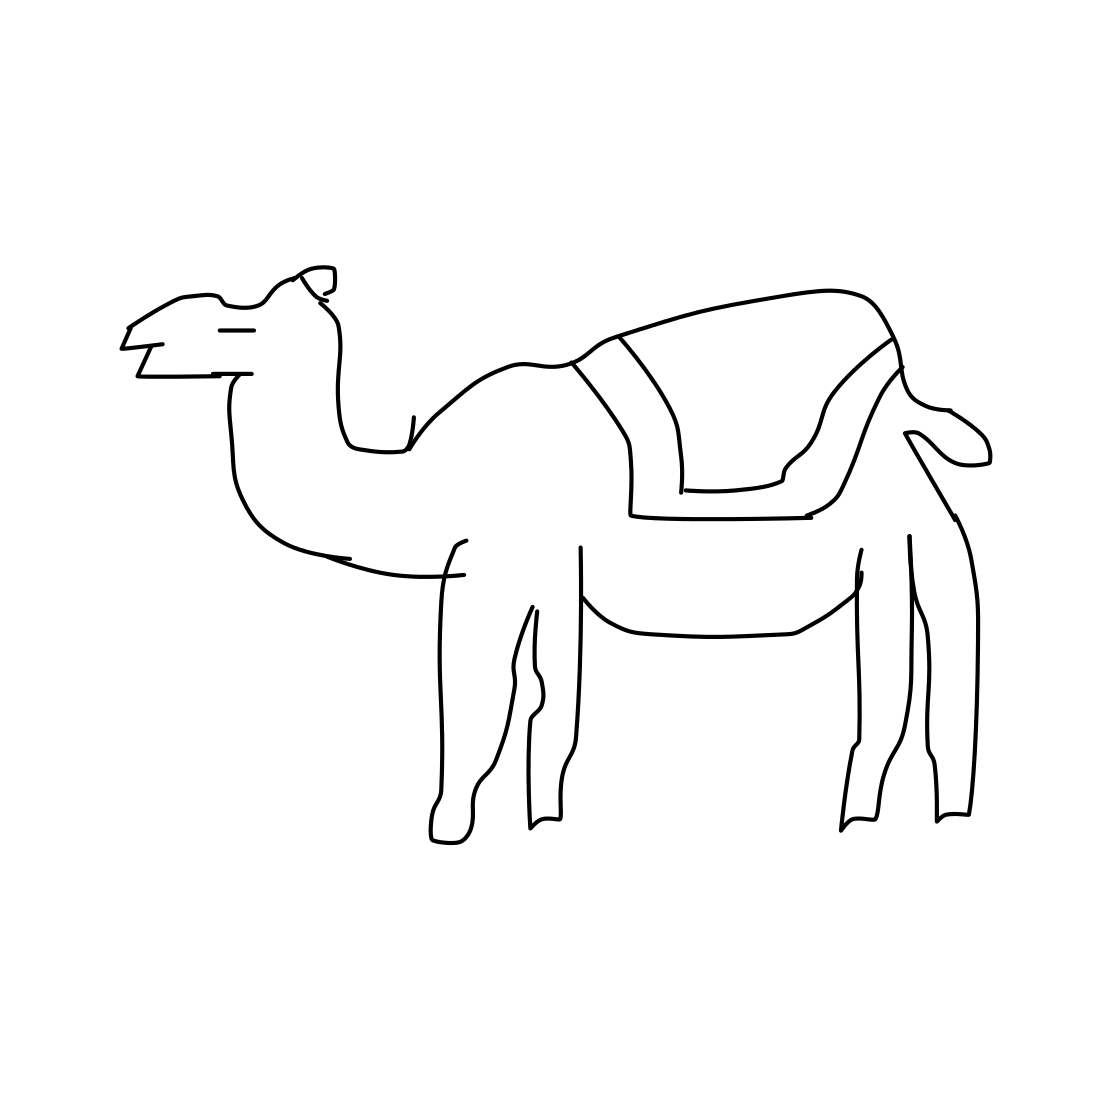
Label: camel